Interaction volume radius: 10 \u00c5
Interaction volume height: 30 \u00c5
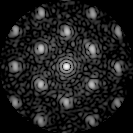
Disorder parameter: 0.3032